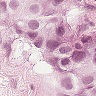
Metastatic tissue present: yes